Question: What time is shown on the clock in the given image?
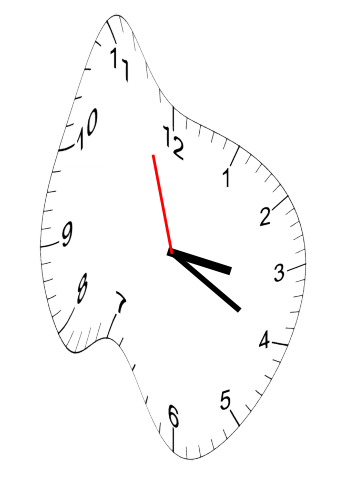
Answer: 03:19:57